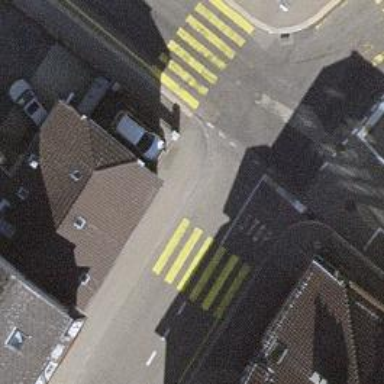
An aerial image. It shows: Zebra crossing on the road.